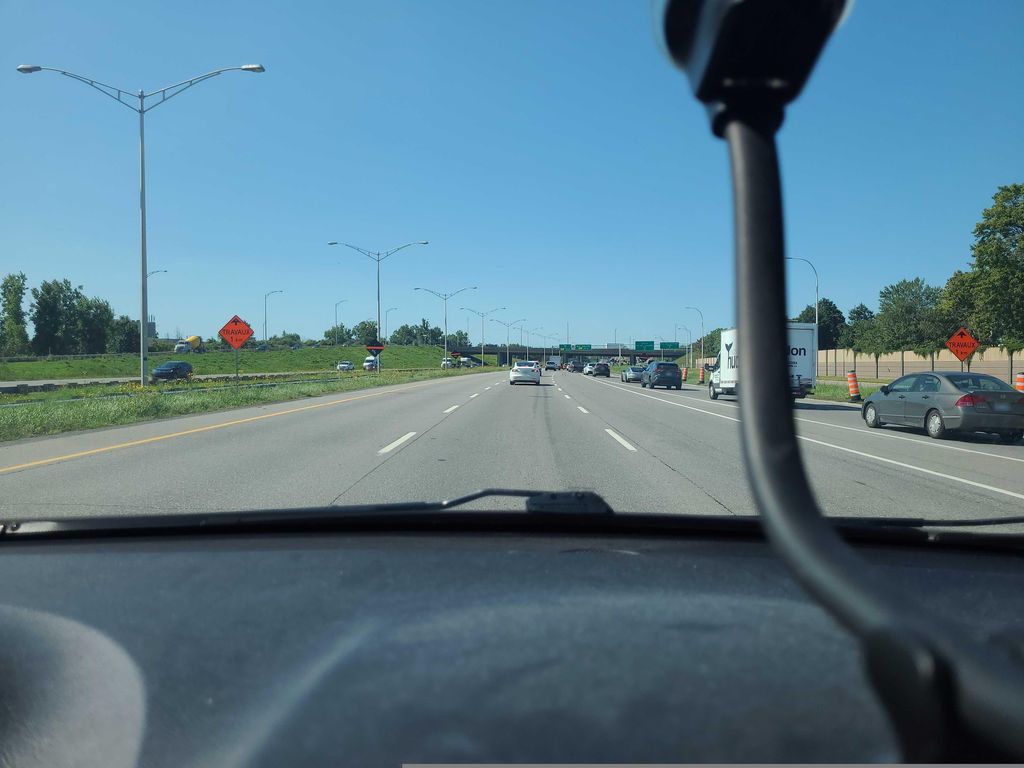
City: montreal